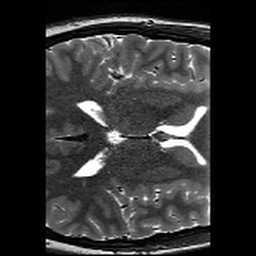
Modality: T2w
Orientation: axial
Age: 18
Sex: female
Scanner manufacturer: siemens
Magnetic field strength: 3 T
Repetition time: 13.15 s
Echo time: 0.082 s